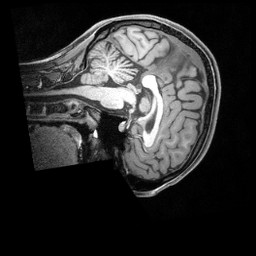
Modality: T1w
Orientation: sagittal
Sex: female
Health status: ill
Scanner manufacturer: siemens
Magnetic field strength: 3 T
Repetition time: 2.4 s
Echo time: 0.00201 s